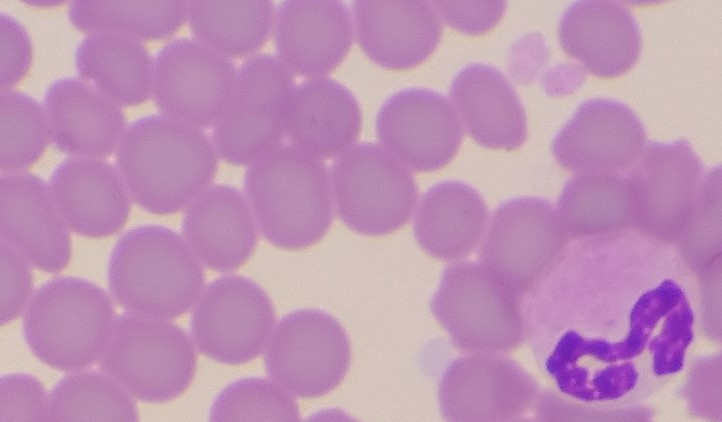
White blood cell type: Neutrophil